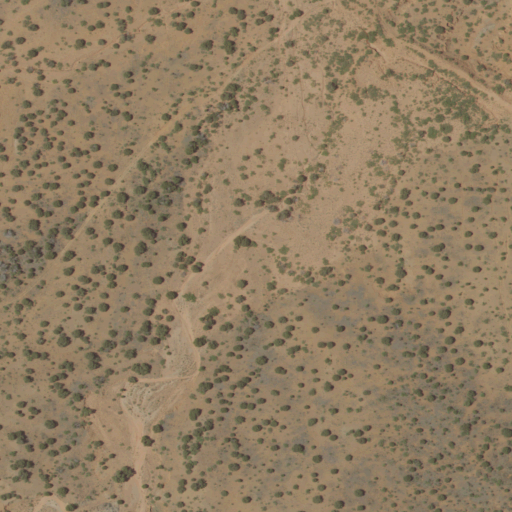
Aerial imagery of valley in New Mexico named Bogard Canyon containing only shrub